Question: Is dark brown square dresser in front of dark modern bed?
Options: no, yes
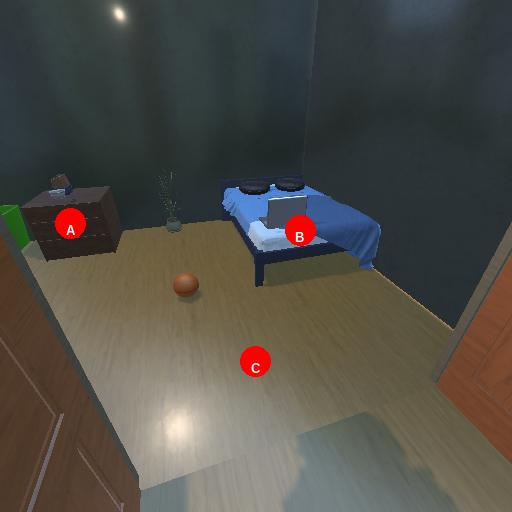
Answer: no